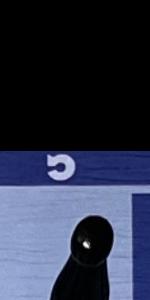
Label: Empty